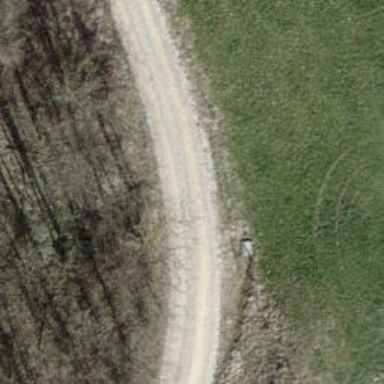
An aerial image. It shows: Gravel track with grade3 tracktype.